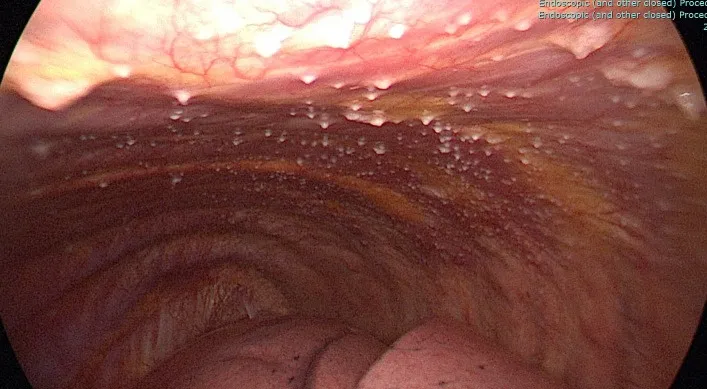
Thorascoscopic images of parietal pleura. Image showing multiple acneiform lesions over the parietal pleura.
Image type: endoscopy (other_endoscopy)